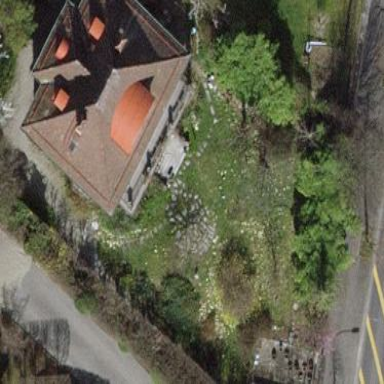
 designed for leisure activities on land."